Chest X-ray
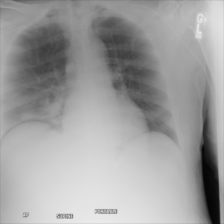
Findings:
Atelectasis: positive
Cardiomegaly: negative
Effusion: positive
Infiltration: negative
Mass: negative
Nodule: negative
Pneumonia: negative
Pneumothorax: negative
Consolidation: negative
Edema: negative
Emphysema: negative
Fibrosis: negative
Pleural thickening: negative
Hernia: negative